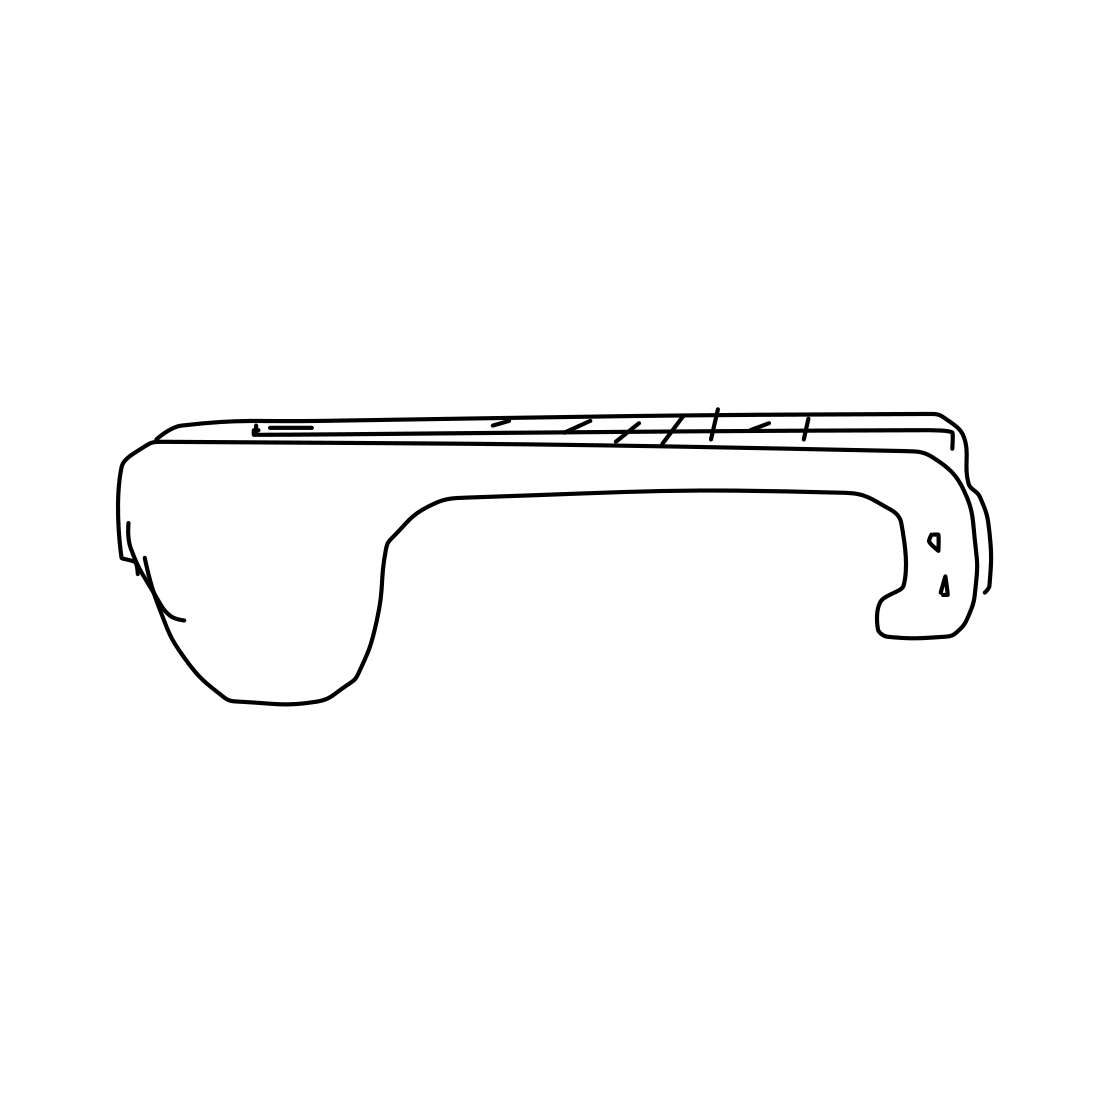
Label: violin